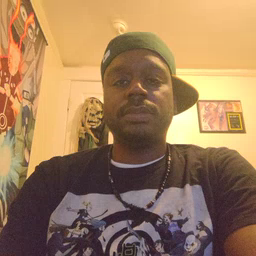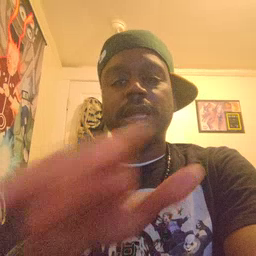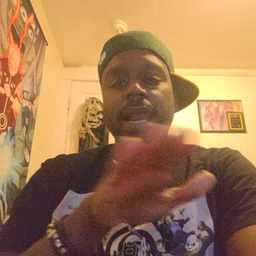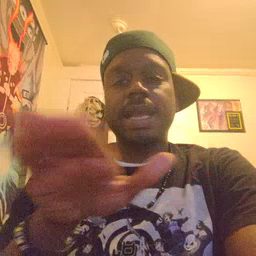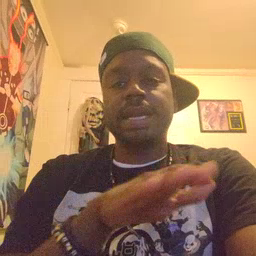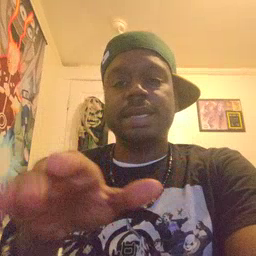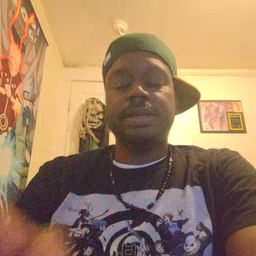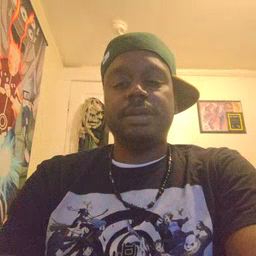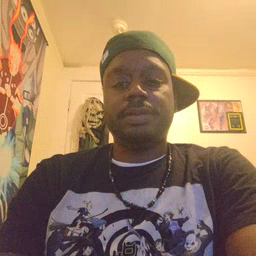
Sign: clean